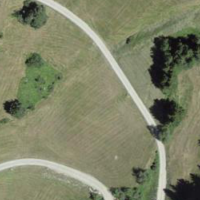
EUNIS habitat code: 24
Species observed at this site:
Campanula rapunculoides
Aster alpinus
Centaurea scabiosa
Campanula glomerata